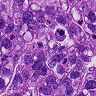
Metastatic tissue present: yes